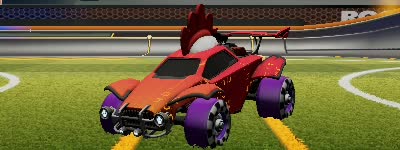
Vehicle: octane